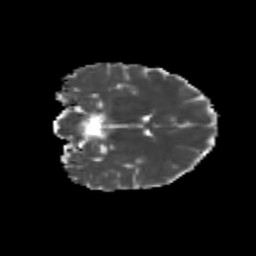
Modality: MD
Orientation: coronal
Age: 20
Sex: female
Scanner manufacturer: siemens
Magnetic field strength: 3 T
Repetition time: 3.5 s
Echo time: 0.104 s